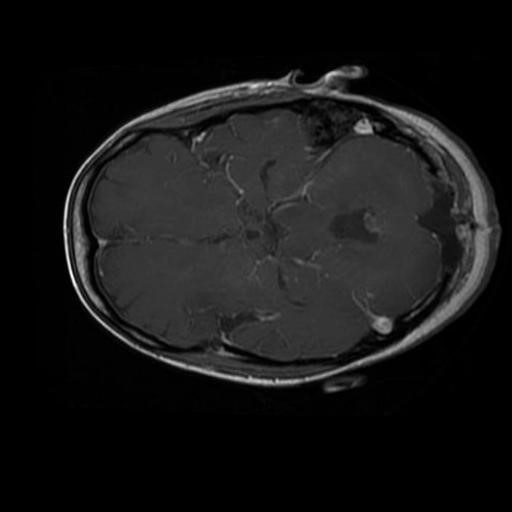
Label: brain_glioma